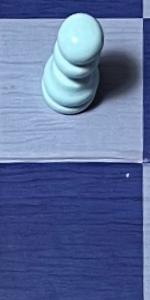
Label: Empty